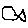
Label: fish